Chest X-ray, PA view. Patient: 26 years old, sex F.
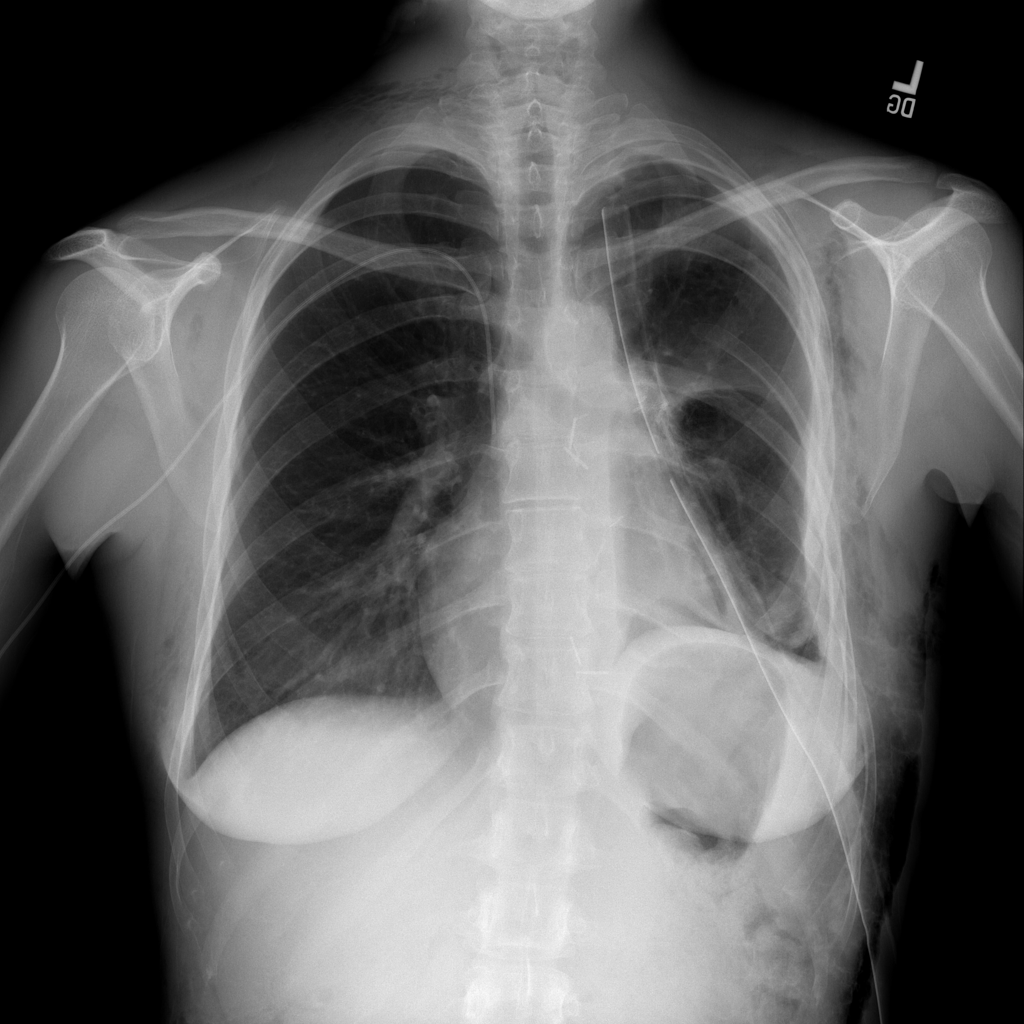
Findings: Atelectasis, Pneumothorax